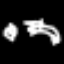
Label: palm tree